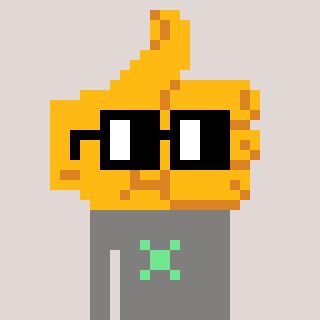
a pixel art character with square black glasses, a thumbsup-shaped head and a bluegrey-colored body on a warm background